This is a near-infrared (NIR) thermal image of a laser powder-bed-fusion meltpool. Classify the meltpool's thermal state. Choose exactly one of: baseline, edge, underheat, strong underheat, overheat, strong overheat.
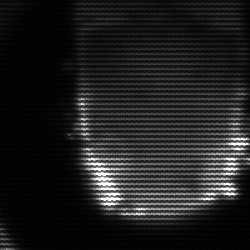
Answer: baseline